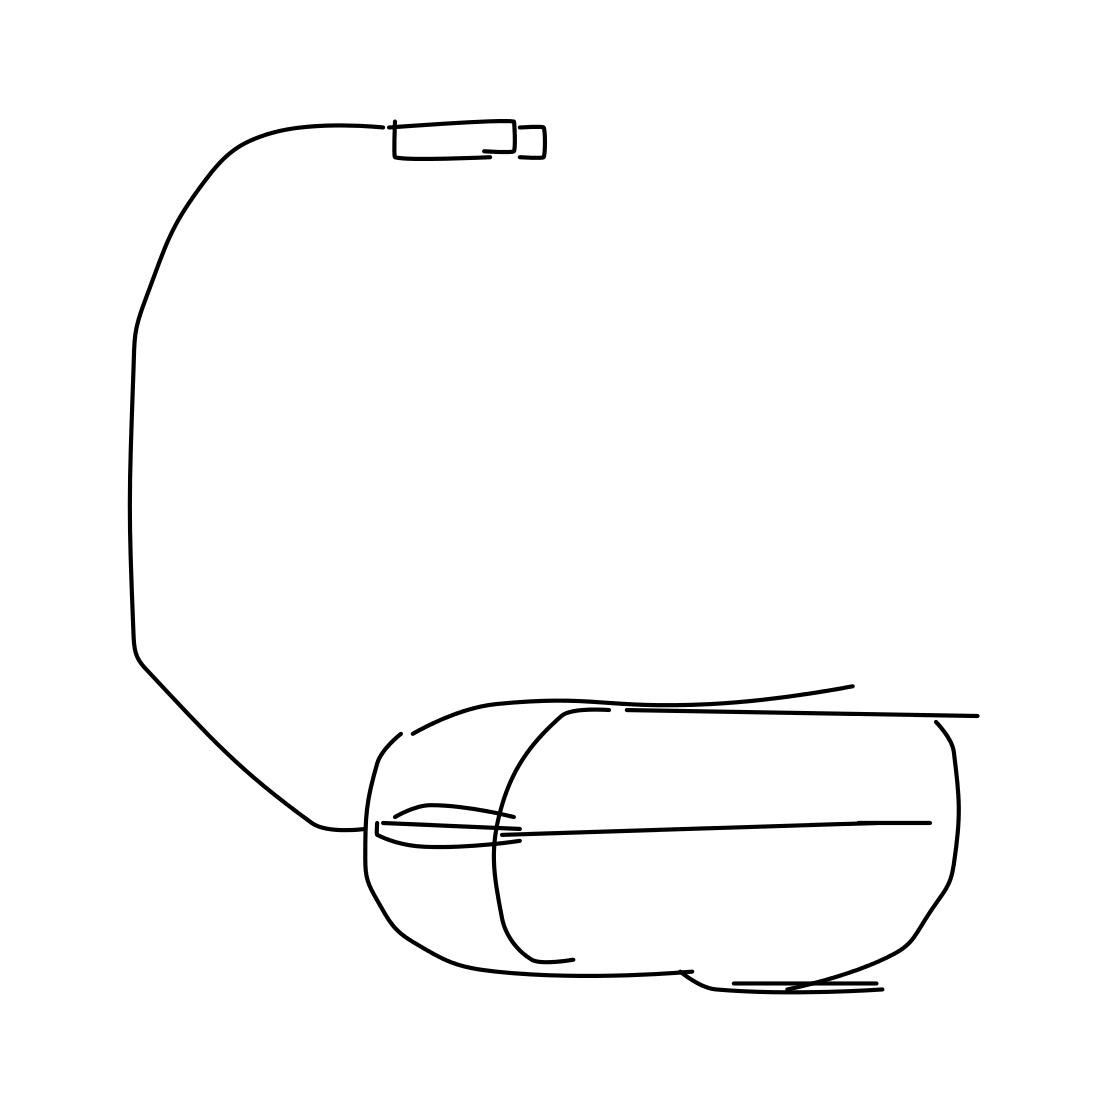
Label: computer-mouse